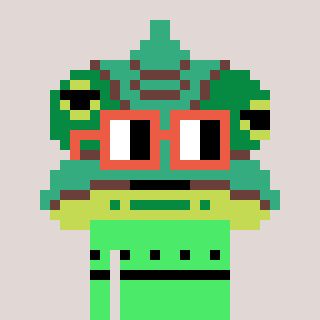
a pixel art character with square orange glasses, a chameleon-shaped head and a teal-colored body on a warm background